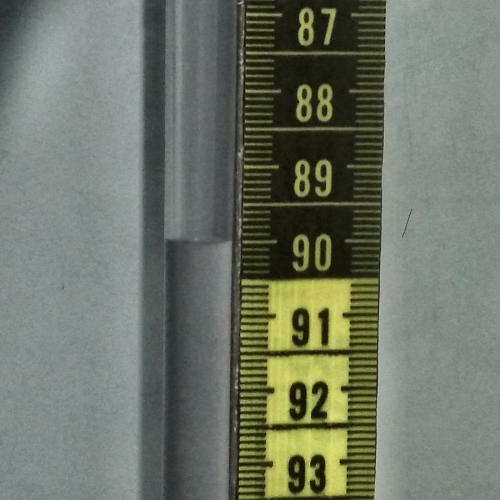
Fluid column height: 90.0 cm